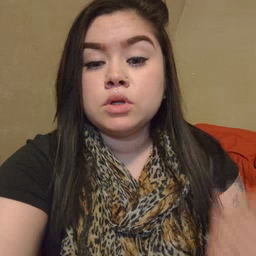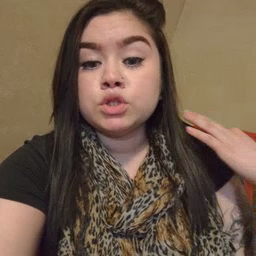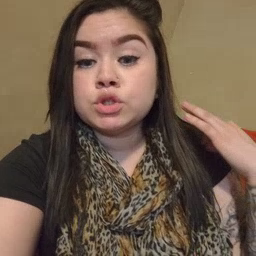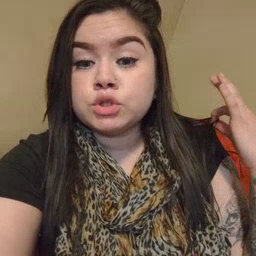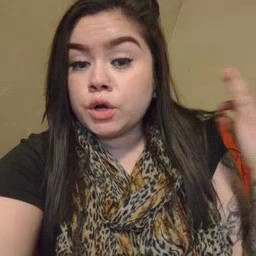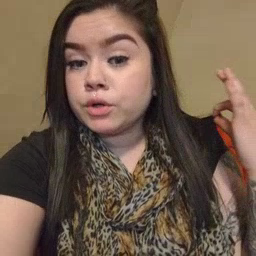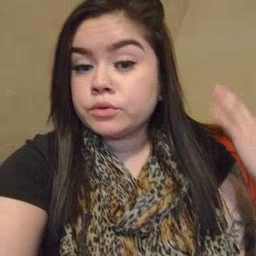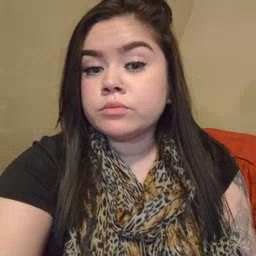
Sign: shirt